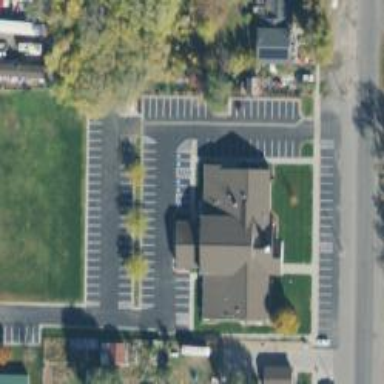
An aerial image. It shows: Parking space is available.